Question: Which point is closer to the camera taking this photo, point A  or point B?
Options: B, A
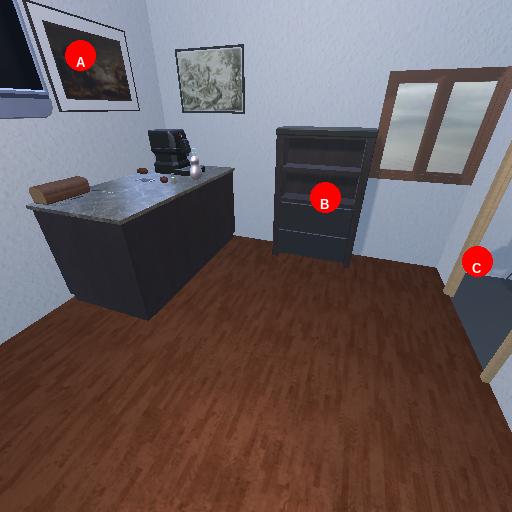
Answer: B